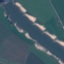
Label: River